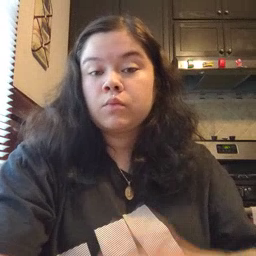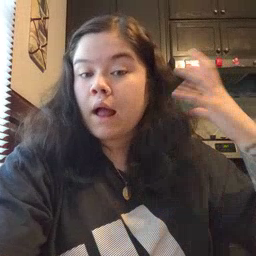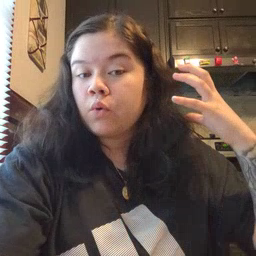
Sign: radio